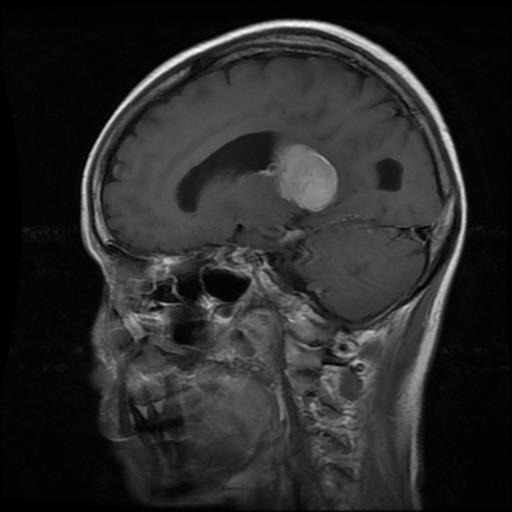
Label: meningioma